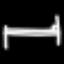
Label: bed